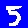
Digit: 5